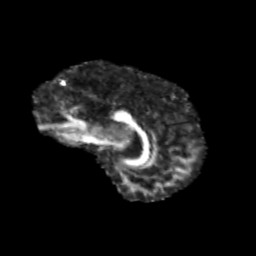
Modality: FA
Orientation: sagittal
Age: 13
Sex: male
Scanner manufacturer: siemens
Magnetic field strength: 3 T
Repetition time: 3.8 s
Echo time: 0.07 s